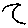
Label: moon